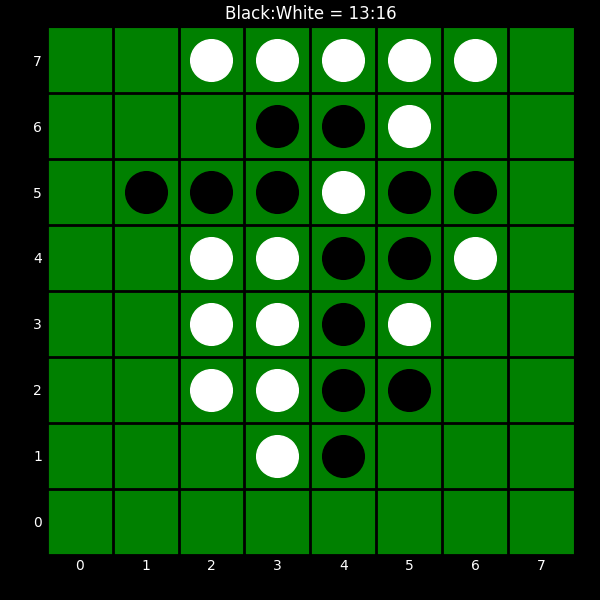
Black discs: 13
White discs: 16